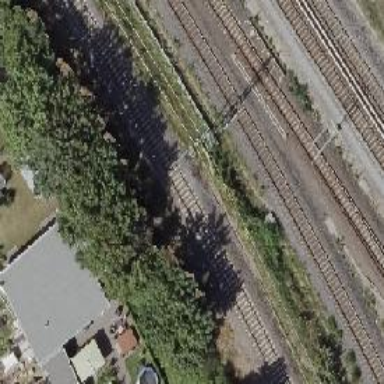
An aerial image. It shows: Junction on the railway.